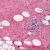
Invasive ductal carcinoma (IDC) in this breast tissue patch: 0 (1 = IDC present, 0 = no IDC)